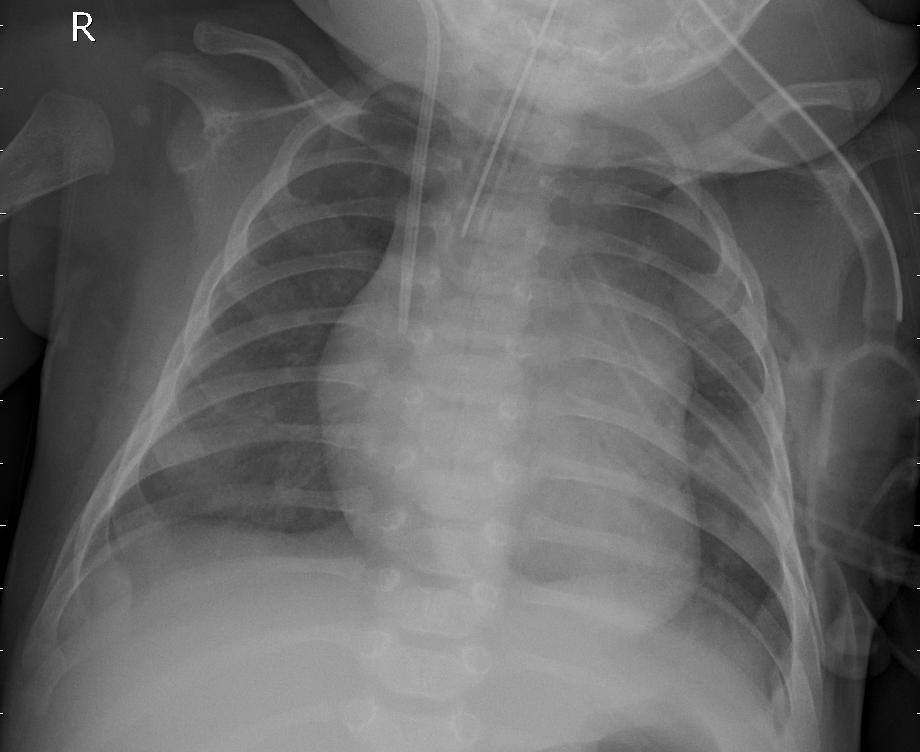
Diagnosis: PNEUMONIA